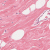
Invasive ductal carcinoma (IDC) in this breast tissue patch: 0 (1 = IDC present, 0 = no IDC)